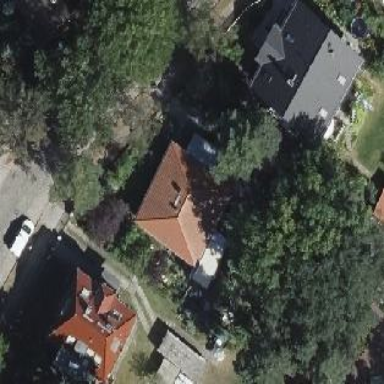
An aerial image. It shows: Detached building.